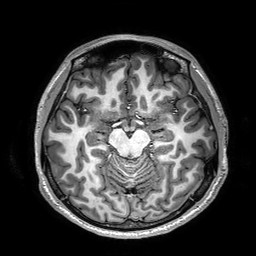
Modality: T1w
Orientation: coronal
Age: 26
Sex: male
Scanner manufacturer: philips
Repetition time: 0.006451 s
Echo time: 0.00295 s